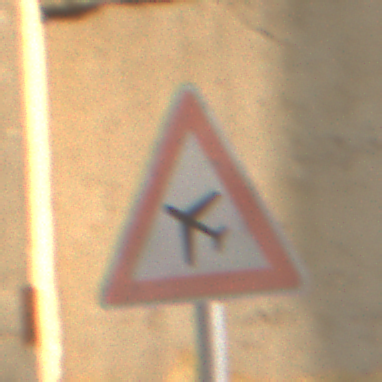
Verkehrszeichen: FlugbetriebRechts
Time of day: SunriseSunset
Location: Roofed (Suburban)
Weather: Clear
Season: NotSpecified
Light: Natural